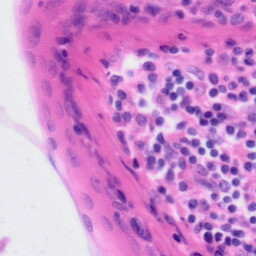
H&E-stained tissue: Tonsil